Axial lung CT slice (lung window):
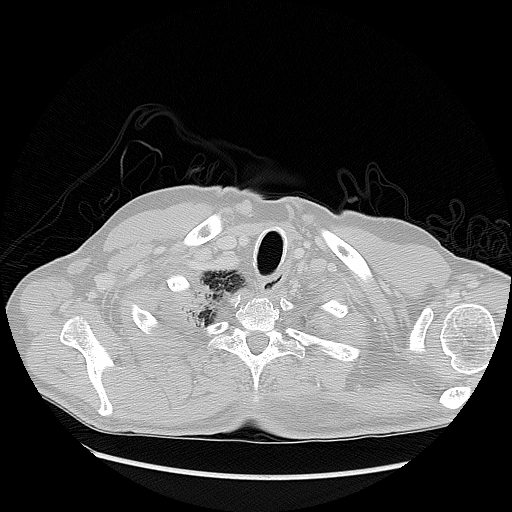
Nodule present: no